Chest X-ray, PA view. Patient: 41 years old, sex M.
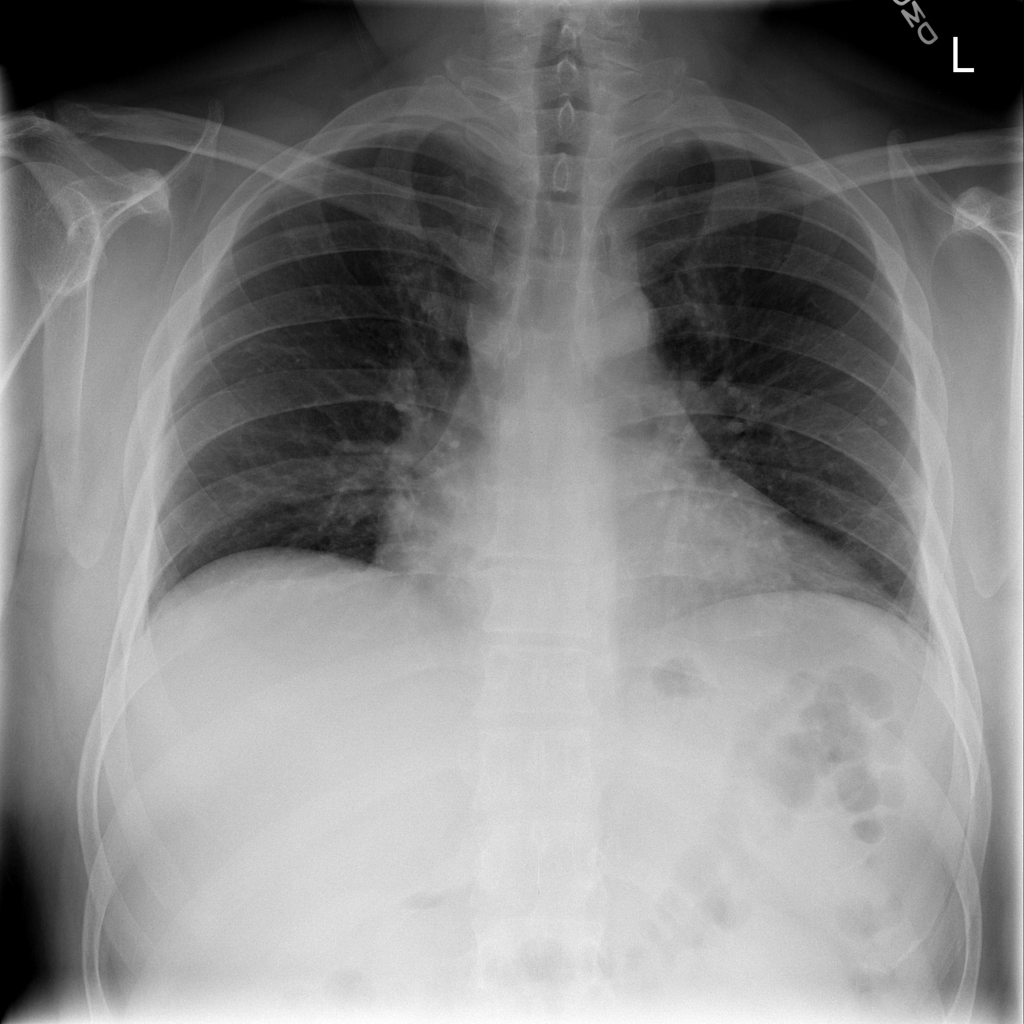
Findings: Atelectasis